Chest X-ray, AP view. Patient: 42 years old, sex M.
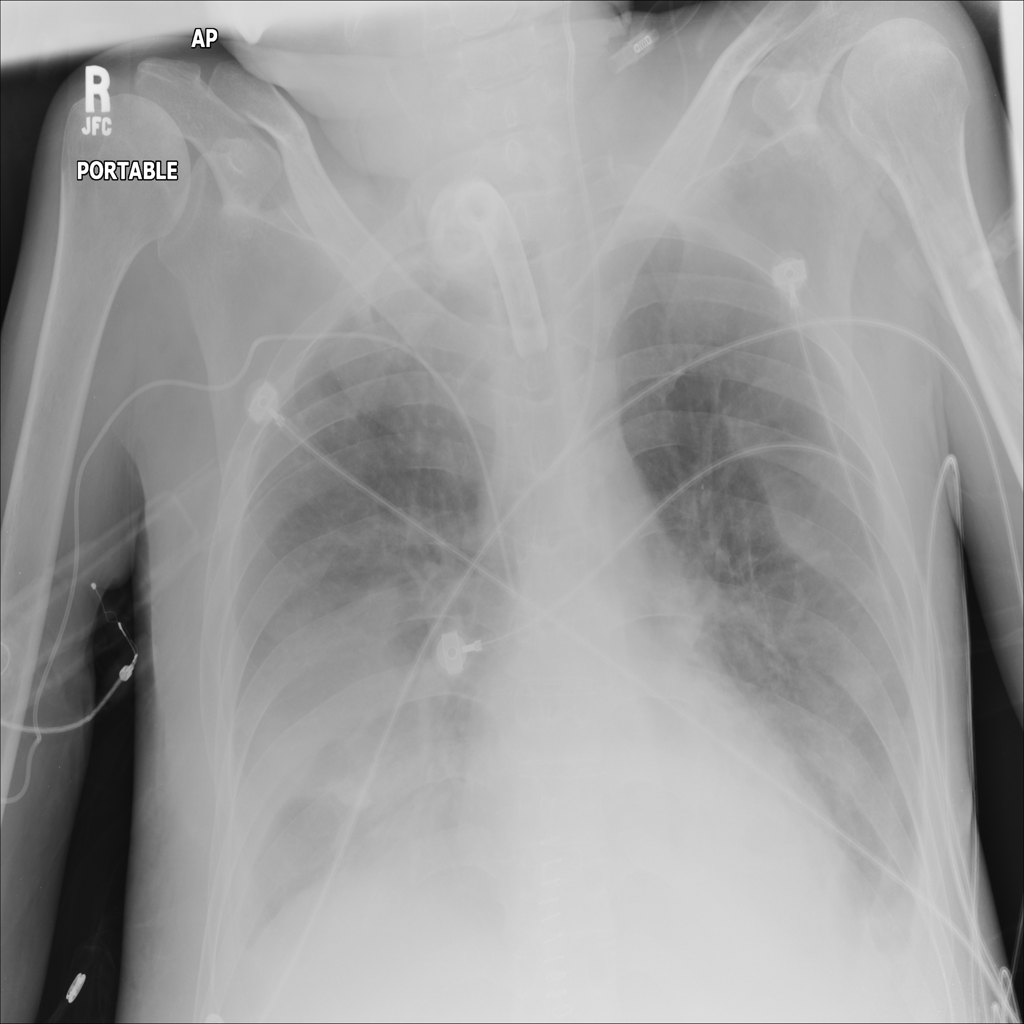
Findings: Consolidation